Interaction volume radius: 5 \u00c5
Interaction volume height: 30 \u00c5
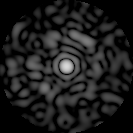
Disorder parameter: 0.8061